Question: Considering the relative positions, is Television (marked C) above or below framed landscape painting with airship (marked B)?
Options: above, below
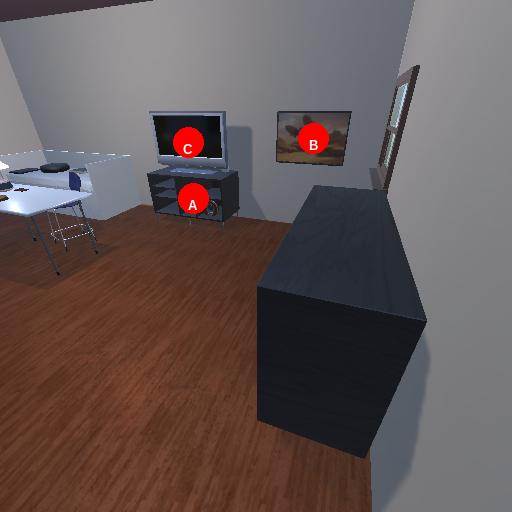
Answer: above